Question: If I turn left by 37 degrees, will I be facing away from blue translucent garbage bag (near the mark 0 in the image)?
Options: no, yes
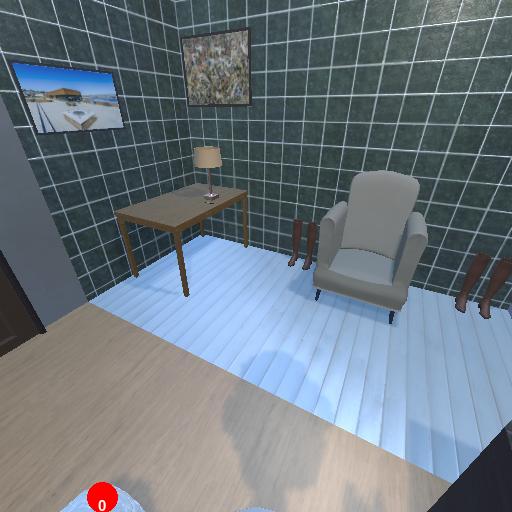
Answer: no